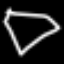
Label: diamond